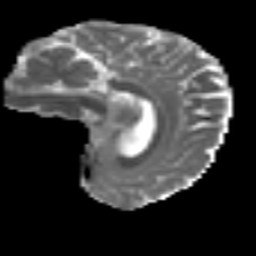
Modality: MD
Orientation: sagittal
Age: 40
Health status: ill
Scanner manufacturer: philips
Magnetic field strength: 3 T
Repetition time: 9 s
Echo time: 0.127 s